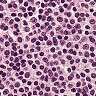
Metastatic tissue present: no